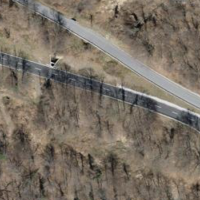
EUNIS habitat code: 43
Species observed at this site:
Filipendula ulmaria